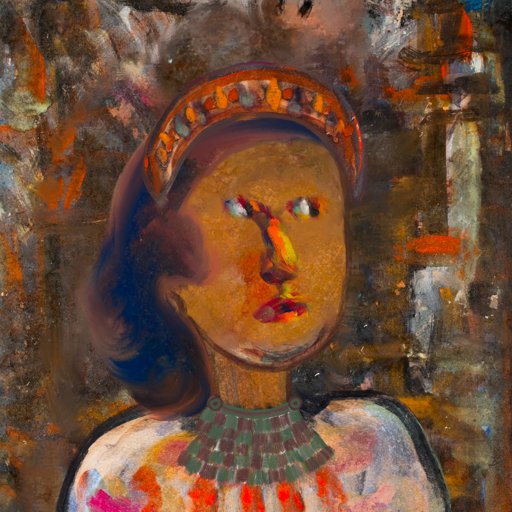
Background: GypsyQueen, Head And Neck Side: Pipe, Face Side: An_Impression, Bust: Childish, Hair Side: Mother_And_Son_Son, Head Accessory: Hypocrite, Second Necklace: After_Raid, Necklace: Blank, Baby: Blank